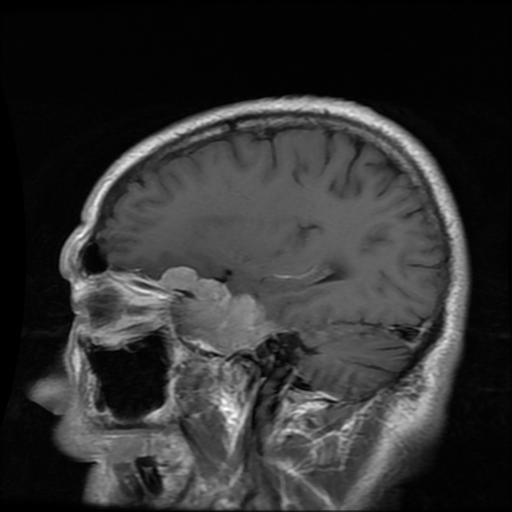
Label: meningioma